Aerial crown-view tile of a tropical tree (Barro Colorado Island, Panama), acquired 20250616:
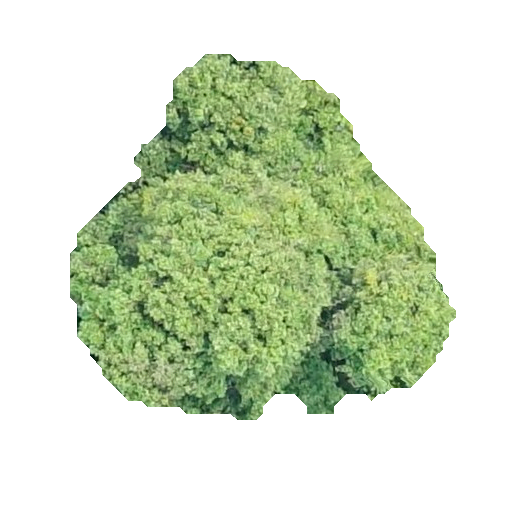
Species: Prioria copaifera
GBIF accepted scientific name: Prioria copaifera
Crown area: 140.301 m²